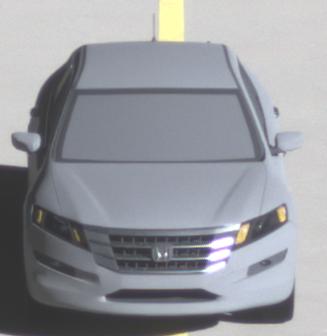
Make: Honda
Model: Crosstour
Detailed model: -
Model produced from: 2009
Model produced until: 2012
Doors: 4
Color: gray
Road condition: dry road
Daytime: morning or afternoon
Contrast: high contrast